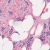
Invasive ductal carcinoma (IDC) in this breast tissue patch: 1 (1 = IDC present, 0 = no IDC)